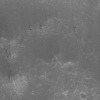
Label: not_dusty